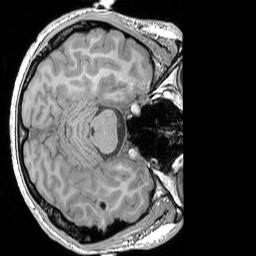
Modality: T1w
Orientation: axial
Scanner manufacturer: siemens
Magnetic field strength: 3 T
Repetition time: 1.83 s
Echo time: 0.00303 s